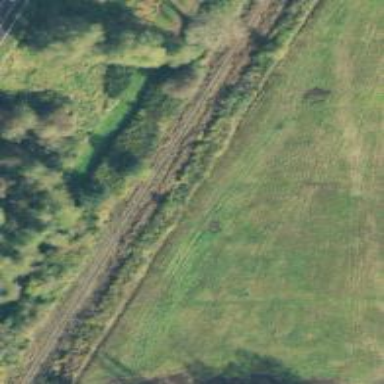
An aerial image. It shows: Disused railway.